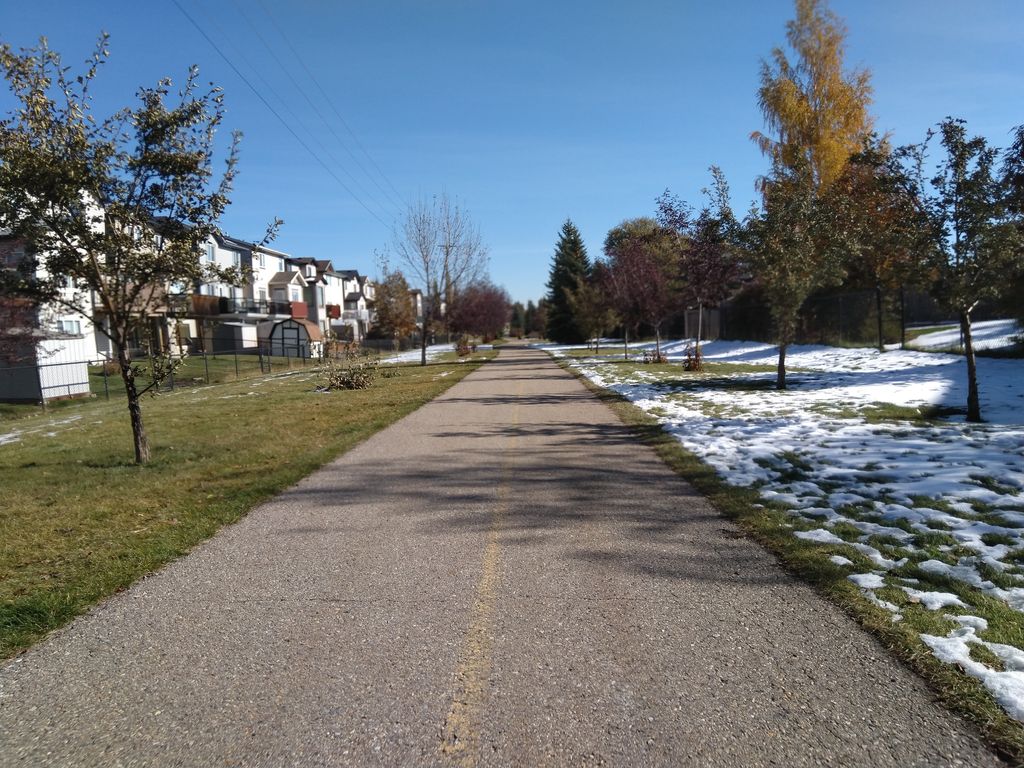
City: calgary